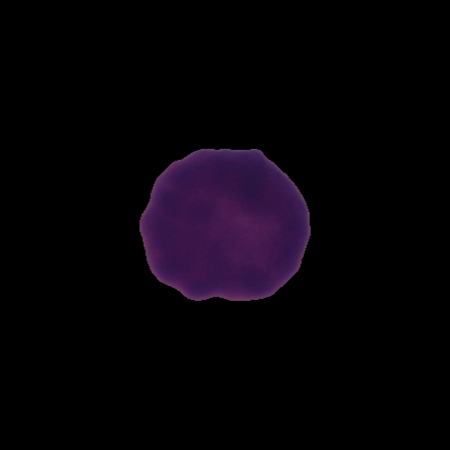
Label: healthy